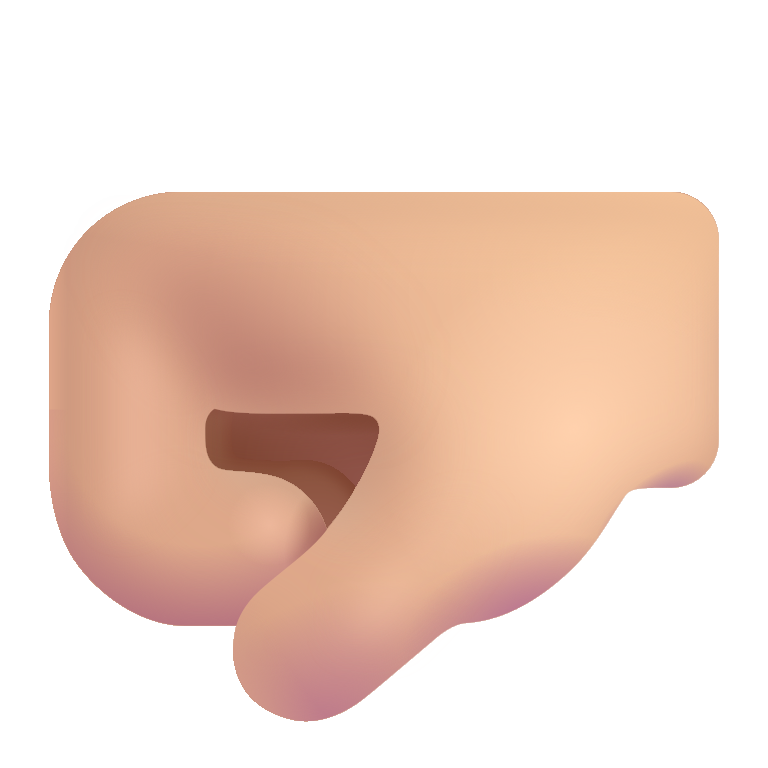
left facing fist color  light